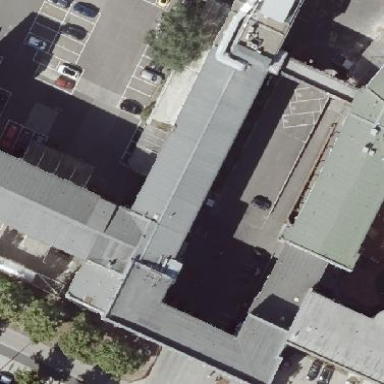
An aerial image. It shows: Office building.